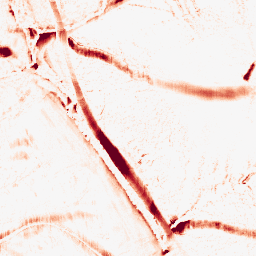
Category: morphological
Decomposition family: morphological_ellipse
Decomposition parameters: operation: opening
width: 20
height: 10
Upsampling method: bicubic
Upsampling parameters: scale: 8
Upsampling scale: 8